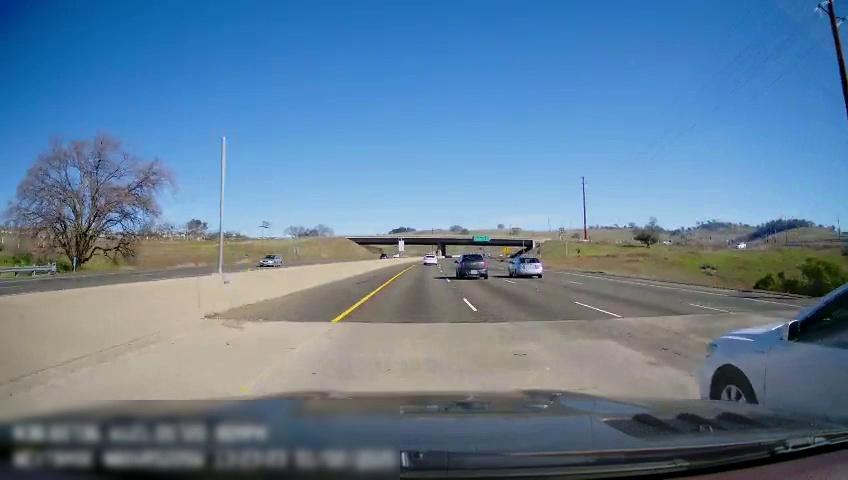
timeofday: Day
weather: Sunny
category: Drivable Space
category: Drivable Space
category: Vehicles | Car
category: Vehicles | Car
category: Vehicles | Car
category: Vehicles | Car
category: Vehicles | SUV
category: Lanes | Current Lane
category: Lanes | Current Lane
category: Lanes | Alternate Lane
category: Lanes | Alternate Lane
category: Lanes | Alternate Lane
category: Lanes | Opposite Lane
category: Lanes | Opposite Lane